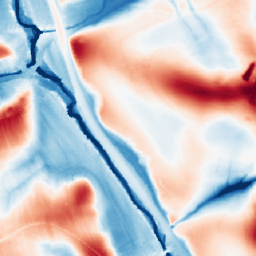
Category: edge_preserving
Decomposition family: guided
Decomposition parameters: radius: 32
eps: 0.001
Upsampling method: area
Upsampling parameters: scale: 2
Upsampling scale: 2